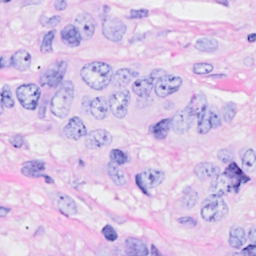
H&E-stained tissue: Breast